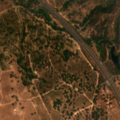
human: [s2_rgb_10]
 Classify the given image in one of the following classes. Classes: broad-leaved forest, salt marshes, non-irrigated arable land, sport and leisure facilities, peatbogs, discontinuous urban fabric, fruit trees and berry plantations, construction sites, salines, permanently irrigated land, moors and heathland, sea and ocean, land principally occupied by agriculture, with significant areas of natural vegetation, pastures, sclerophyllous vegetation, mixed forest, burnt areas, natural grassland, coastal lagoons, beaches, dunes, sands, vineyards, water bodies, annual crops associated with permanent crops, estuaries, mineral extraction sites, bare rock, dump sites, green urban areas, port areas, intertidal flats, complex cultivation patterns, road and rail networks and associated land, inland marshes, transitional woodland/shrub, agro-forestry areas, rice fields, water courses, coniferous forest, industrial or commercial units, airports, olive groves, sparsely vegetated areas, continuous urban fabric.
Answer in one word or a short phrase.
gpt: non-irrigated arable land, agro-forestry areas, transitional woodland/shrub